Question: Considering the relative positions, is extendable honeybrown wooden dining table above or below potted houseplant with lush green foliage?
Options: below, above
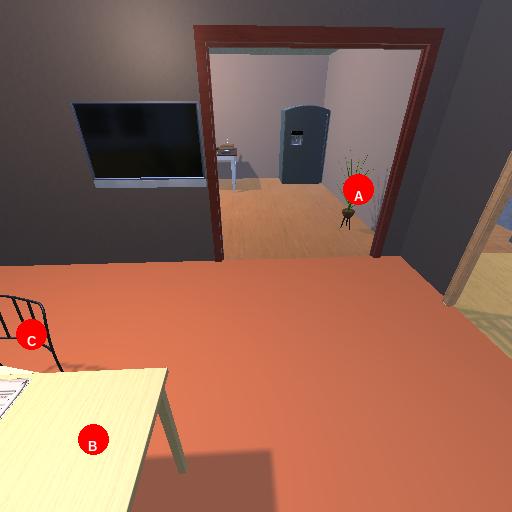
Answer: below